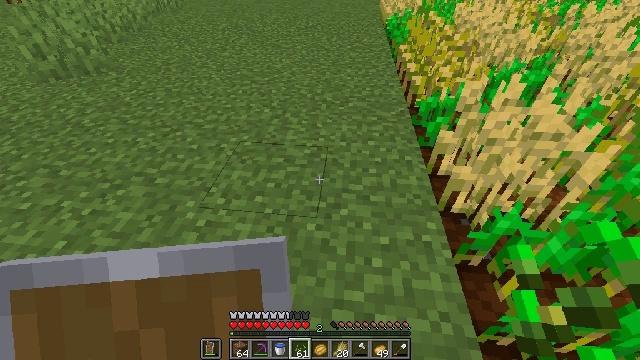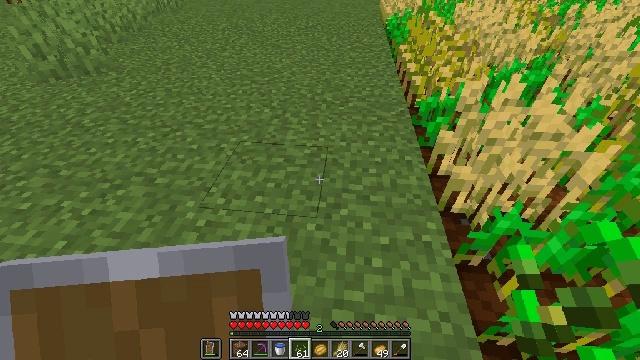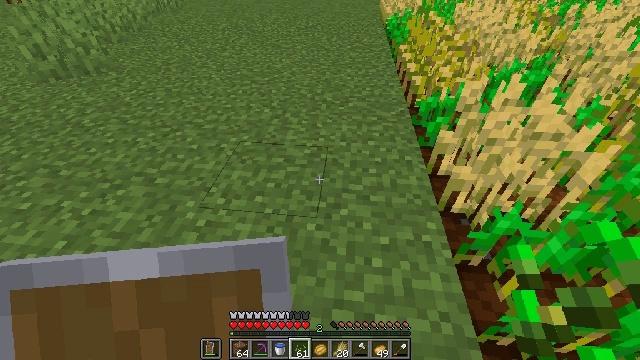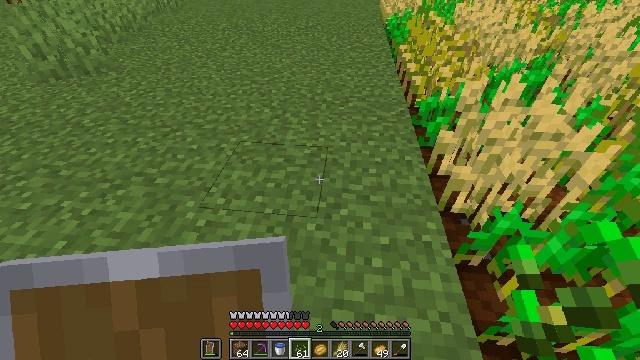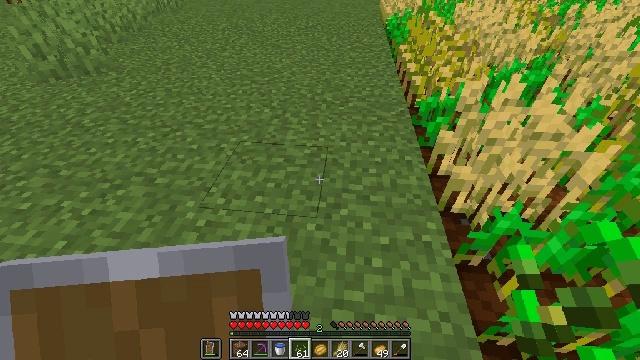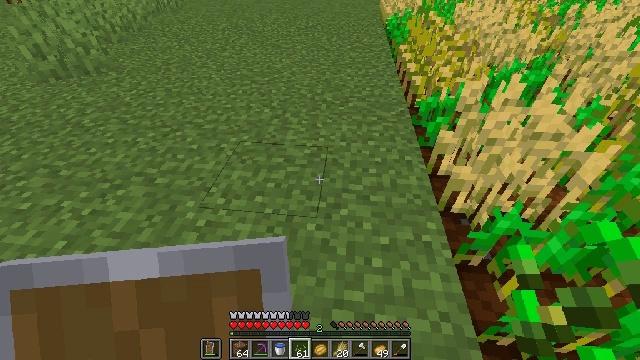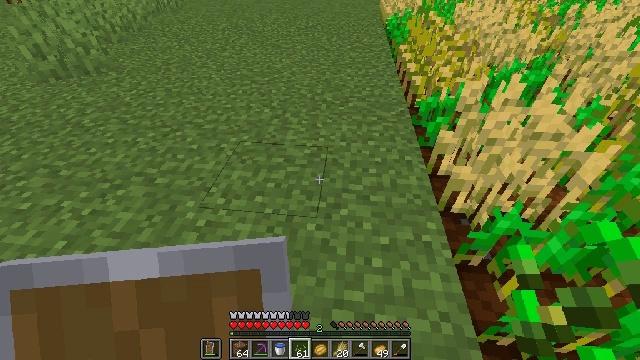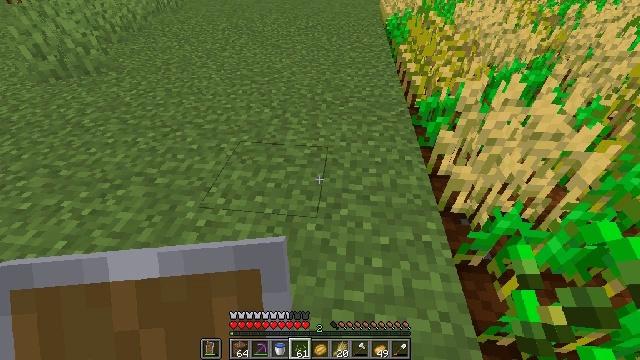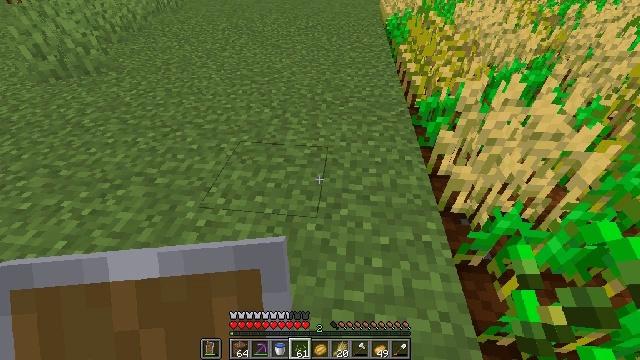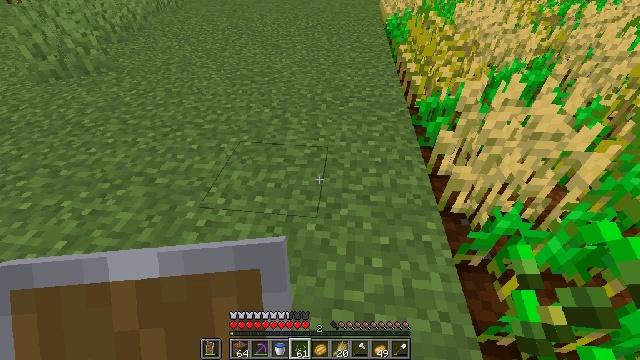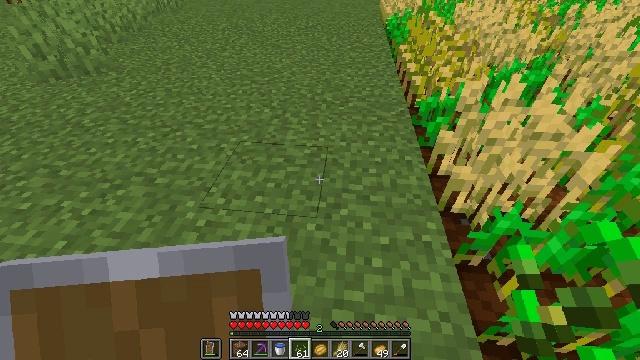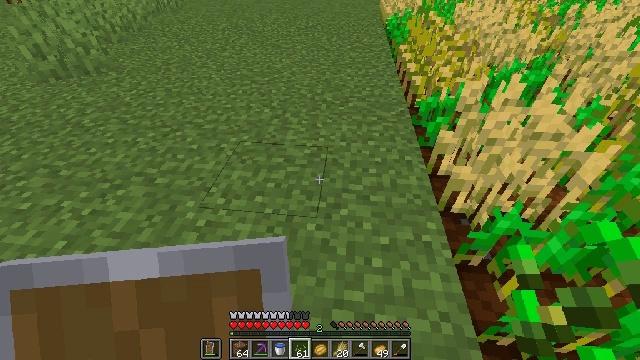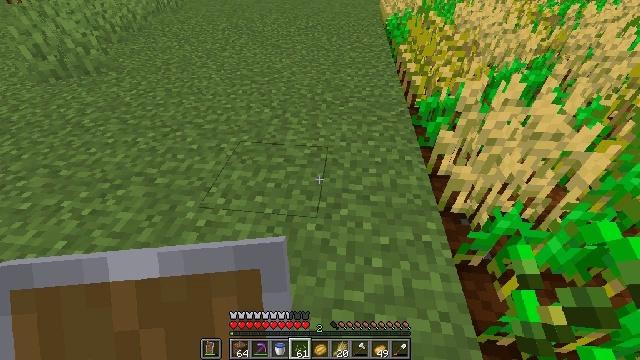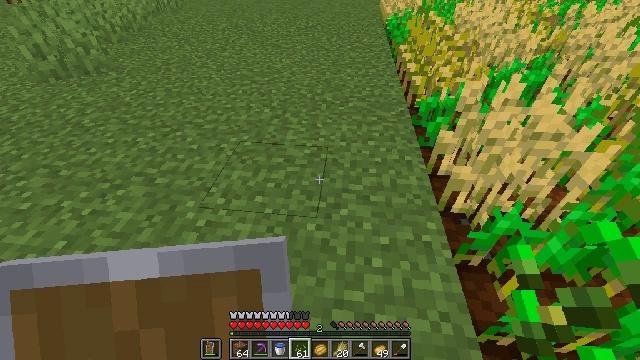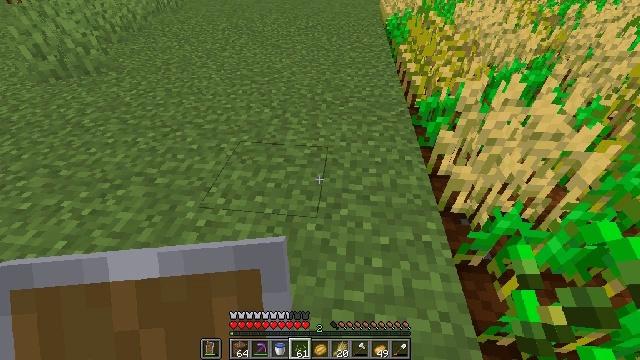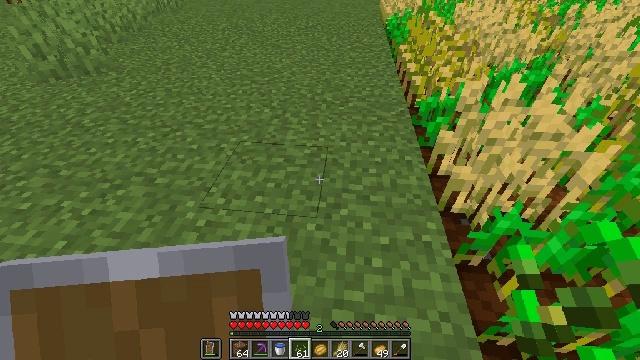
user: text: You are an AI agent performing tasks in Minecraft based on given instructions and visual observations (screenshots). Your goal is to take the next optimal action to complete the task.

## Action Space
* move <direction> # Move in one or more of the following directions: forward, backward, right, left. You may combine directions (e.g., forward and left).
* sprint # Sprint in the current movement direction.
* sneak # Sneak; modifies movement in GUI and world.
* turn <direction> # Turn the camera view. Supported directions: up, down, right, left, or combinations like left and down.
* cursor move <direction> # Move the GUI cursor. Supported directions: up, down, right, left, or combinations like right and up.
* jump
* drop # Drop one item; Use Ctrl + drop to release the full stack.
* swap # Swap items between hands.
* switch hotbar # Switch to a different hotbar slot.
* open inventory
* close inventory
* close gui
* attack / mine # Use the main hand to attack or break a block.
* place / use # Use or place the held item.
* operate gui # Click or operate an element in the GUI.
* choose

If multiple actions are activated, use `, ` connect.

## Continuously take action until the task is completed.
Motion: motion action
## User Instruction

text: Harvest wheat from the field.
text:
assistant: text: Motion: no_op
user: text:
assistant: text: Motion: no_op
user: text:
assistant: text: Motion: no_op
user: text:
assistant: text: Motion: no_op
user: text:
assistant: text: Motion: no_op
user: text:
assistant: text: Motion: no_op
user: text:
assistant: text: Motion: no_op
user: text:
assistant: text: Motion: no_op
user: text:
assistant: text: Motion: no_op
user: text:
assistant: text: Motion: no_op
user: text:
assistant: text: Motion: no_op
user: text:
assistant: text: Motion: no_op
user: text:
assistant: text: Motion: no_op
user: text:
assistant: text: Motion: no_op
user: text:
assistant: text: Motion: no_op
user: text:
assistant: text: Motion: no_op
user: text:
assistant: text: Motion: no_op
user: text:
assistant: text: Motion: no_op
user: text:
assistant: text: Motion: no_op
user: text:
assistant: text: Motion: no_op
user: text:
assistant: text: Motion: no_op
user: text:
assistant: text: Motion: no_op
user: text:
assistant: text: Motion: no_op
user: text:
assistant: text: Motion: no_op
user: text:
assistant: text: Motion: no_op
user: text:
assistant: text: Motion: no_op
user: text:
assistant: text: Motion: no_op
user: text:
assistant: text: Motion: no_op
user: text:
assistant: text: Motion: no_op
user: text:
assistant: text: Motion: no_op